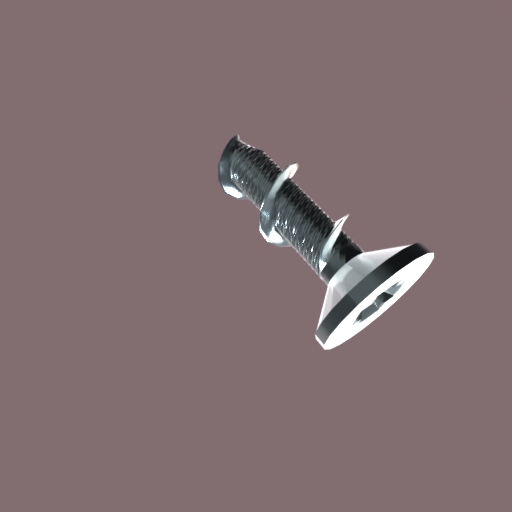
Label: screw